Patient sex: M
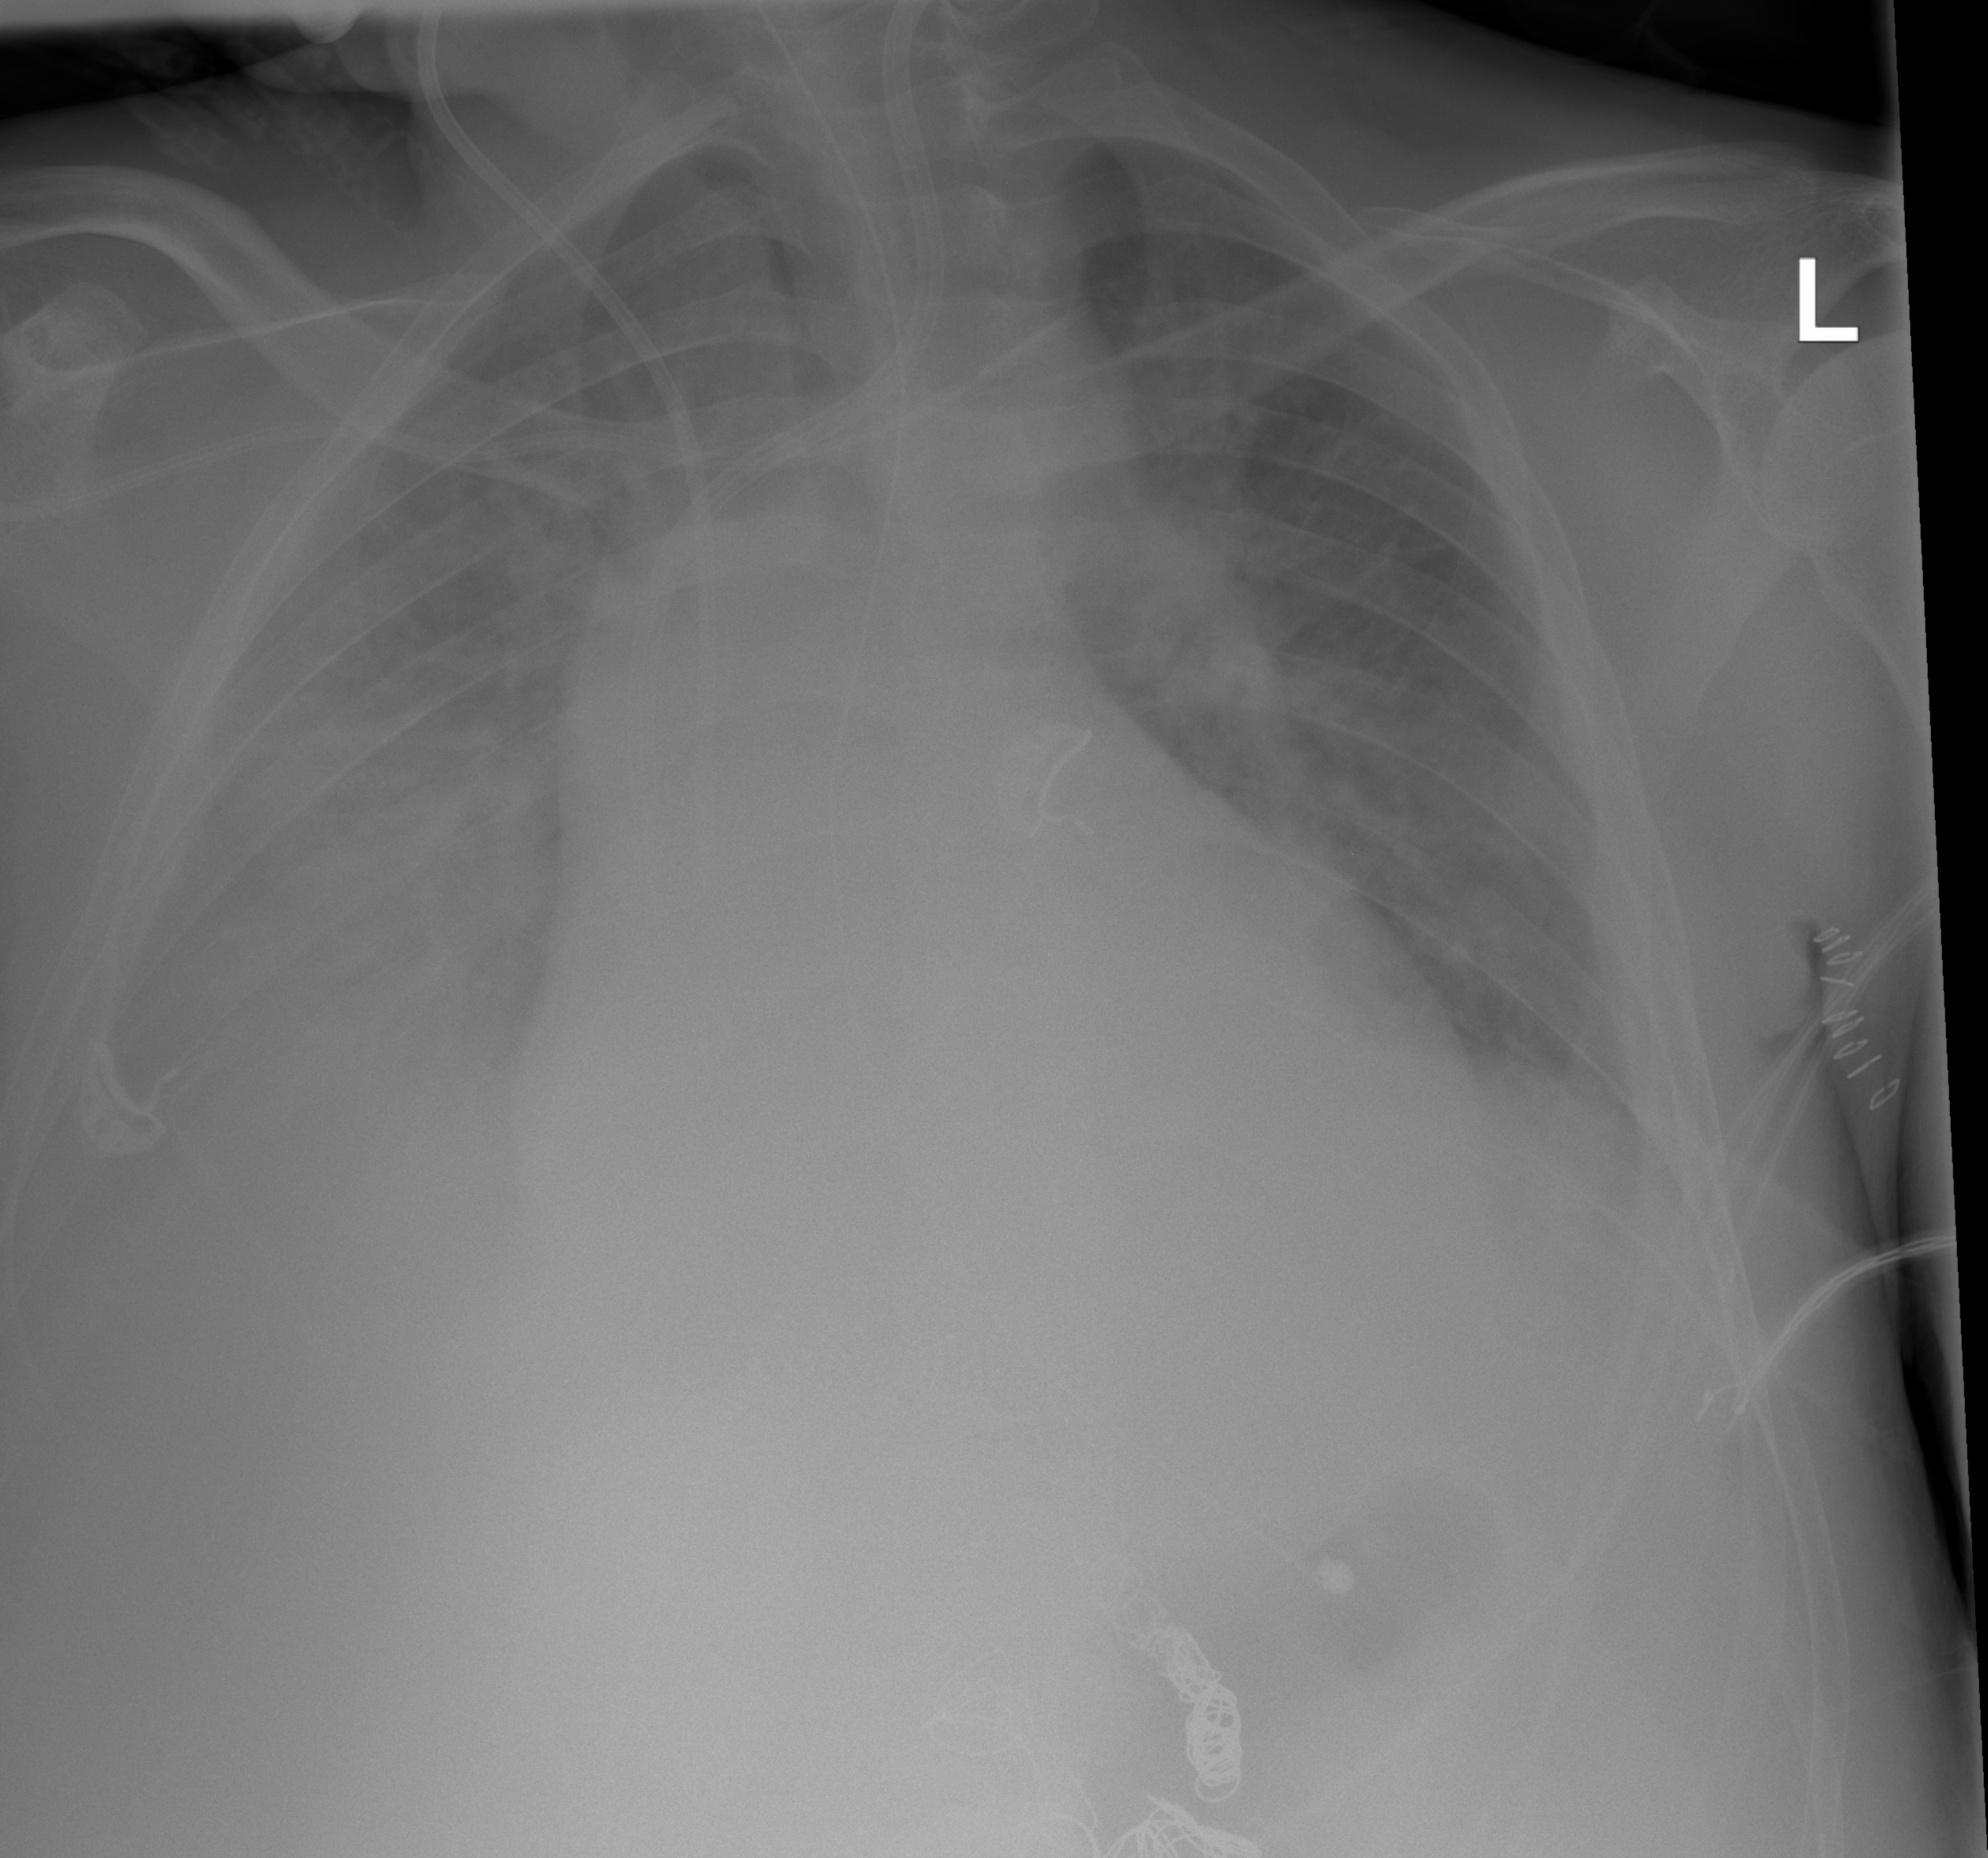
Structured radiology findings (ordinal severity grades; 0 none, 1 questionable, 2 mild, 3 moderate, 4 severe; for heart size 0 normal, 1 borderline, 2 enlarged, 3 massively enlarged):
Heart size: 2
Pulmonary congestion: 2
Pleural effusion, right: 3
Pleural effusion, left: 2
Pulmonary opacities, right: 2
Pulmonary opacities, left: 2
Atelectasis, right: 3
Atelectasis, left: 2